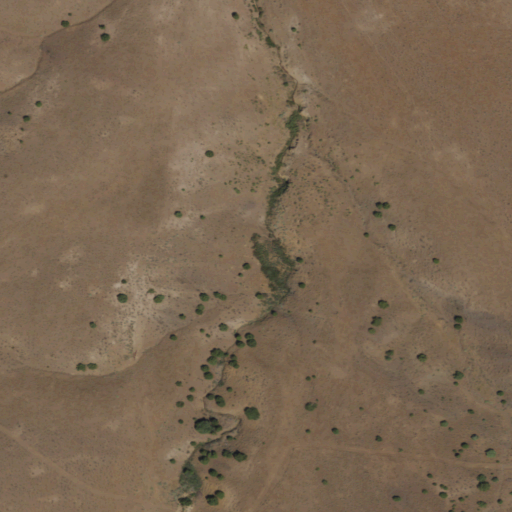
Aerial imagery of depression(s) in Nevada named Juniper Basin containing only shrub